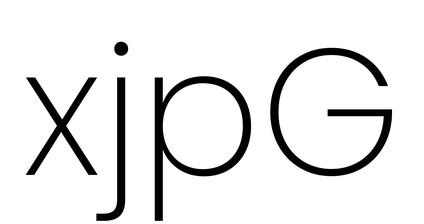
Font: Poppins-ExtraLight